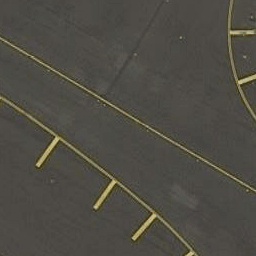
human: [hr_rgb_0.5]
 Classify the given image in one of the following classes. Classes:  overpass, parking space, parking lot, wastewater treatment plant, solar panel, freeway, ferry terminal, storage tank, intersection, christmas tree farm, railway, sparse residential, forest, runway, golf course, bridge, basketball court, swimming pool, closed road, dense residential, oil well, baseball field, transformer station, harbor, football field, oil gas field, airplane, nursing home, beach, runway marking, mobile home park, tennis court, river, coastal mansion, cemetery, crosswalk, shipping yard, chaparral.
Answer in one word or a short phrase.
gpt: runway marking